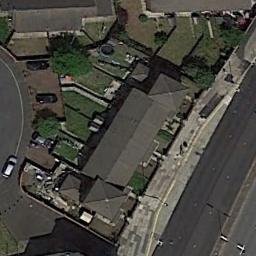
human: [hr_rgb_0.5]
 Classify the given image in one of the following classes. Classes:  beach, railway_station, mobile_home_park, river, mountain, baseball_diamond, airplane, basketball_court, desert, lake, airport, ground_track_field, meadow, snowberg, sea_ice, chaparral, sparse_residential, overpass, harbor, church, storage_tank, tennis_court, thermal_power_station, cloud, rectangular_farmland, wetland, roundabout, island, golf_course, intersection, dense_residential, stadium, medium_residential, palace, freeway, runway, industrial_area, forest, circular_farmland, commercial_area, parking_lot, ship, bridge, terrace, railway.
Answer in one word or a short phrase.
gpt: church